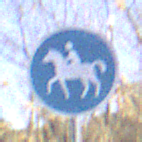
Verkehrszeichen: Reitweg
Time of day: Midday
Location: Outdoor (Nature)
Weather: Clear
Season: NotSpecified
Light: Natural